Question: I Want to round the UITextField Corners, to display it something like this

i want to do this programatically, not by using images.
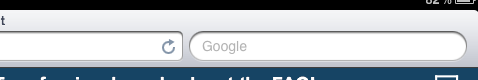
Answer: You can set the Corner-Radius on any UIView-Subclass.
1. Add the QuartzCore framework to your project
2. Add #import <QuartzCore/QuartzCore.h> in your UIViewController Subclass (where you have access to the UITextfield instance of your choice
3. Within viewDidLoad / viewWillAppear (or any other place where your UITextfield is allready instantiated call [yourTextField.layer setCornerRadius:14.0f];
4. Play around with the cornerRadius value until it looks good
I think this will help you.